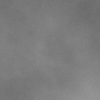
Atmospheric dust classification: dusty